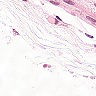
Metastatic tissue present: no